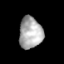
Tissue: skin
Cell type: Epithelial cells
Senescence score: 0.2775
Nuclear area (px): 715
Mean DAPI intensity: 172.736